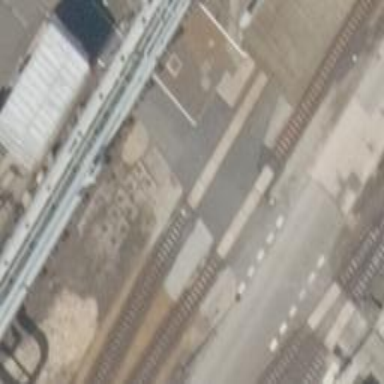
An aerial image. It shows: Railway yard.